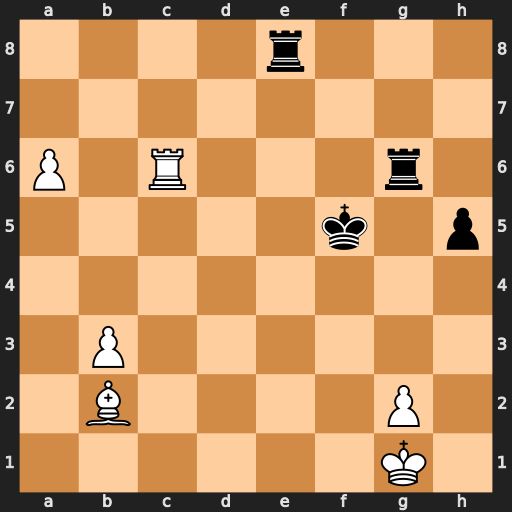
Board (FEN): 4r3/8/P1R3r1/5k1p/8/1P6/1B4P1/6K1
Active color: w
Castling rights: -
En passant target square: -
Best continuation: Rxg6 Kxg6 b4 Ra8 b5